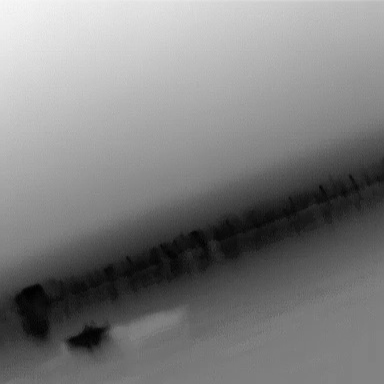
There is a canoe in the infrared image.